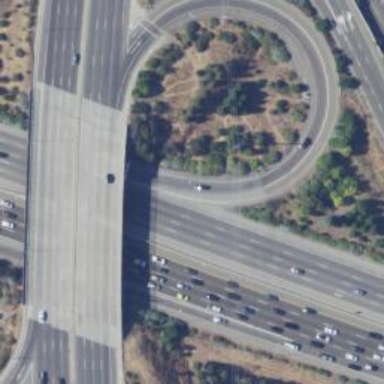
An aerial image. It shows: Motorway link.